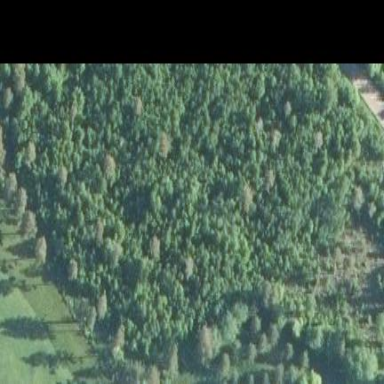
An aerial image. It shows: Mixed woodland area with variety of leaf types and cycles.